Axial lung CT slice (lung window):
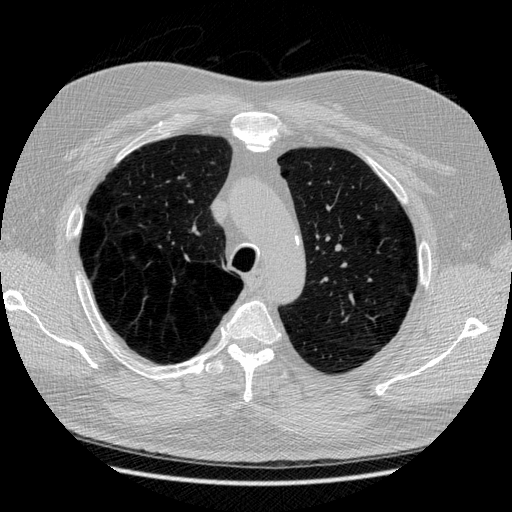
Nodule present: no